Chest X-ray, PA view. Patient: 58 years old, sex M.
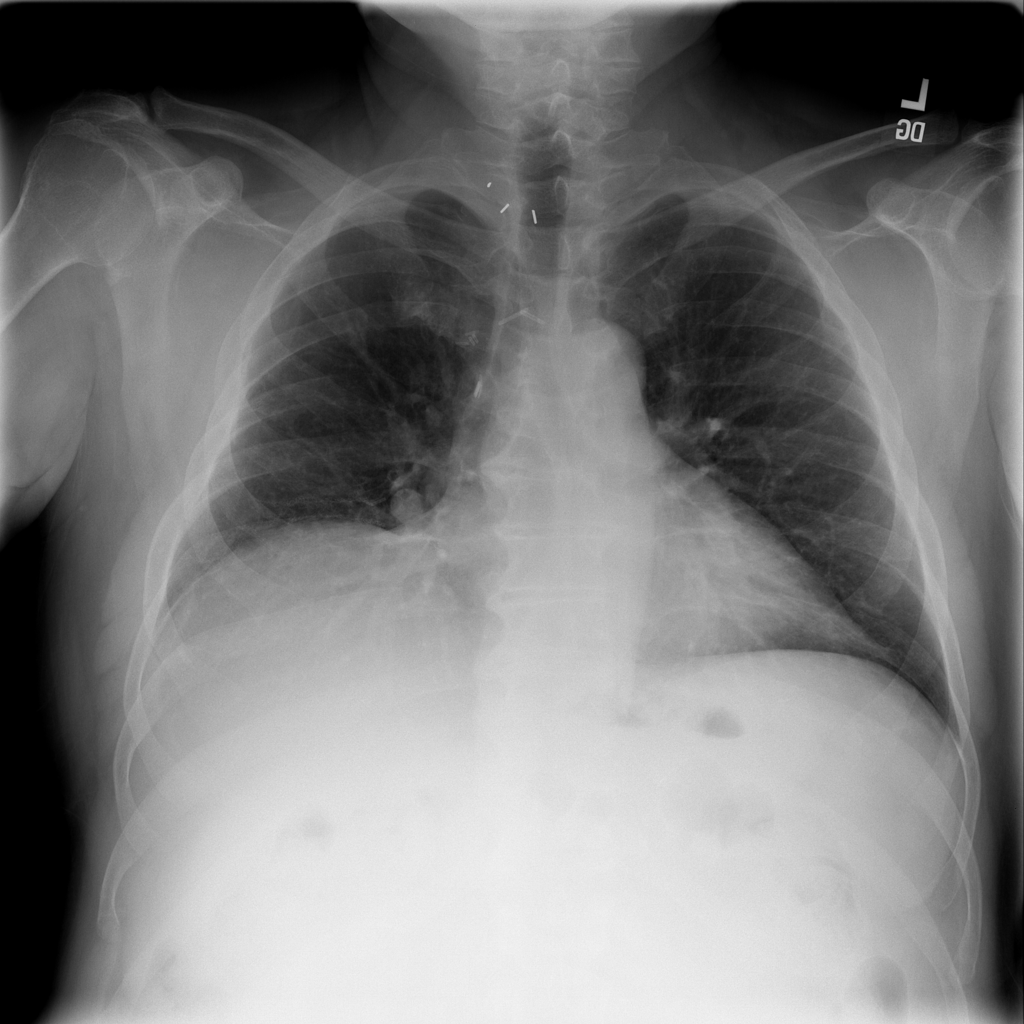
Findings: No Finding